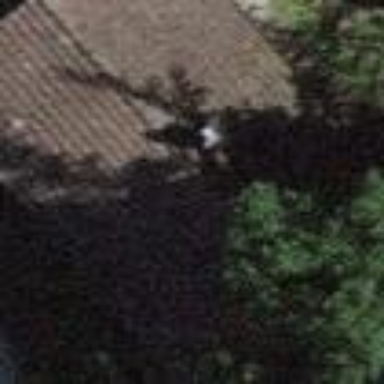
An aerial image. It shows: Cabin.